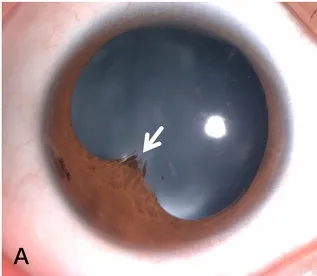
Anterior segment photography and FFA examination at the initial visit suggest OT. Using the diffuse illumination method, the posterior synechiae of the iris (white arrow) was visible with a slit lamp (A).
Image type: ophthalmic_imaging (slit_lamp_photograph)